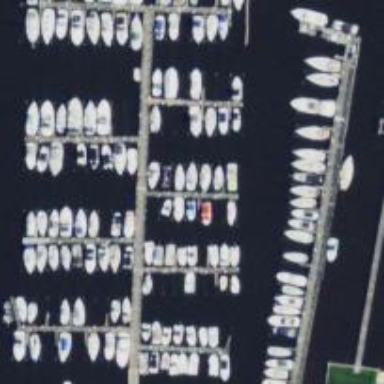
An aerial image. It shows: Marina area for leisure land.